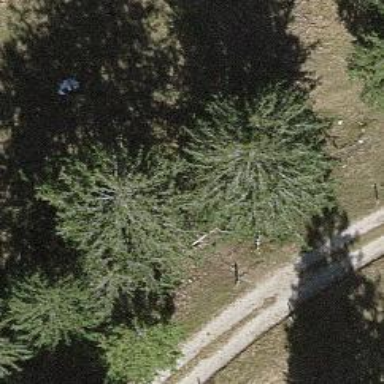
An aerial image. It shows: Single tag "natural: tree."